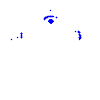
Particle: pion